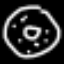
Label: donut